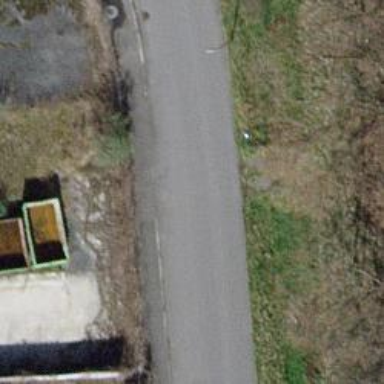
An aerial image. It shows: Asphalt sidewalk along the footway.